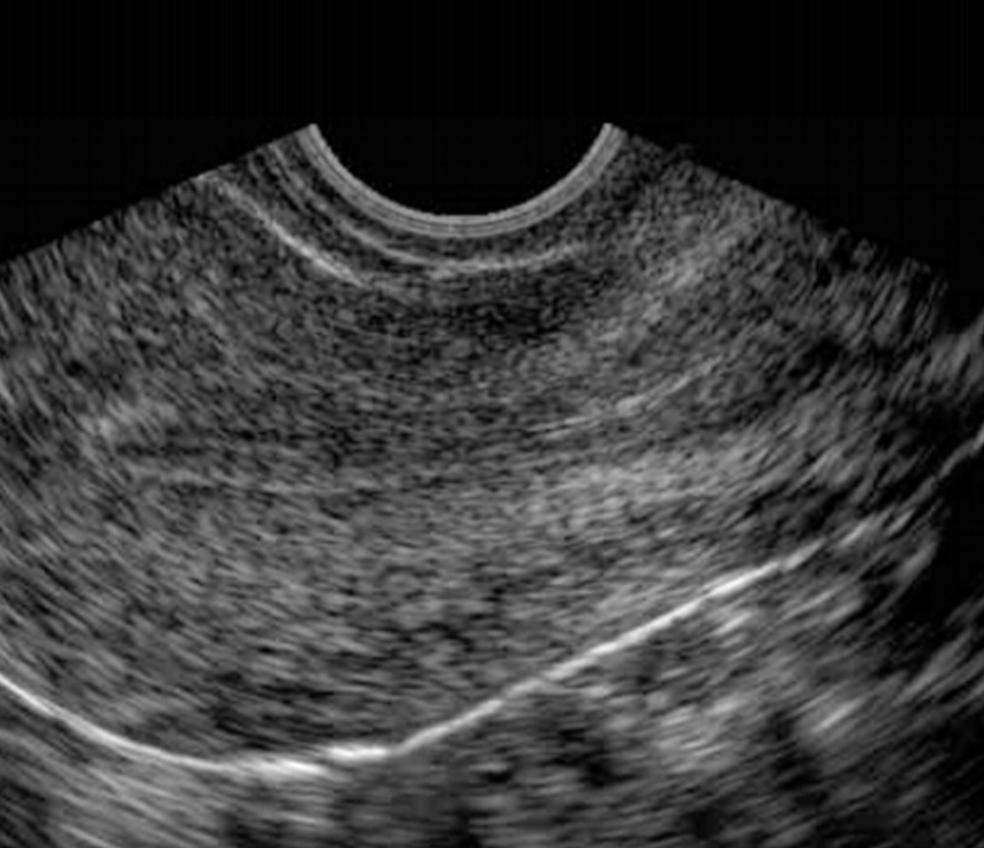
Label: notinfected